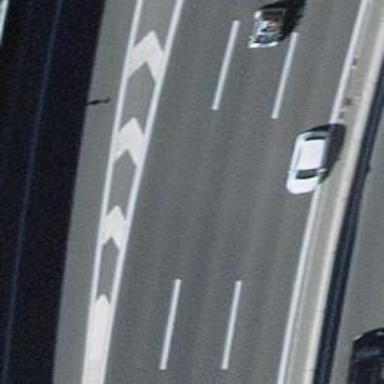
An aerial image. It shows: Asphalt motorway.